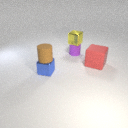
small yellow metal cube behind small brown rubber cylinder